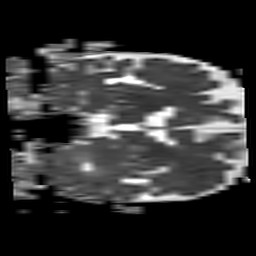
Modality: ADC
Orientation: coronal
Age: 70
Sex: male
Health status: ill
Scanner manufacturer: philips
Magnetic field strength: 3 T
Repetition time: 3.8 s
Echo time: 0.09 s